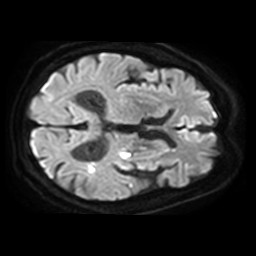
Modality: TRACE
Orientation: axial
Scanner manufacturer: philips
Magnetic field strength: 3 T
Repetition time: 4.313 s
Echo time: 0.06069 s